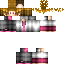
A female human skin with medium skin, wearing brown long hair dressed in a blue hoodie and black pants, featuring a closed mouth.